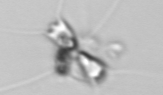
Label: Chaetoceros_didymus